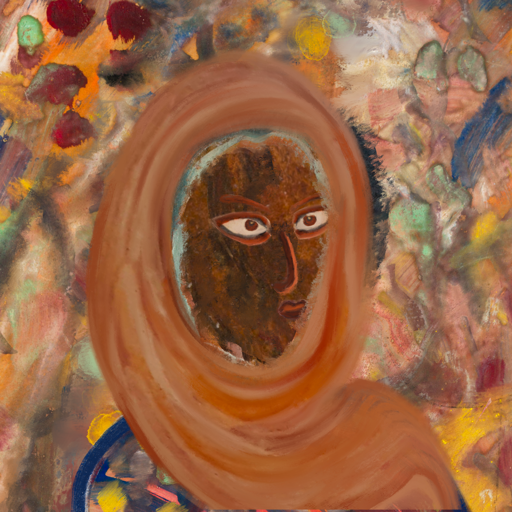
Background: Mother_And_Son_Mother, Head And Neck Side: Mosgoul, Face Side: Roy_Bahadur, Bust: Mother_And_Son_Mother, Hair Side: Boggyland, Head Accessory: Pious_Lady_Scarf, Second Necklace: Blank, Necklace: Blank, Baby: Blank